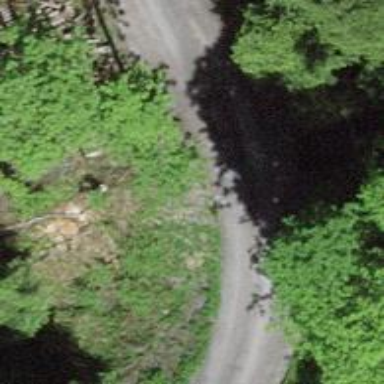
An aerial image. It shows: Culvert tunnel.